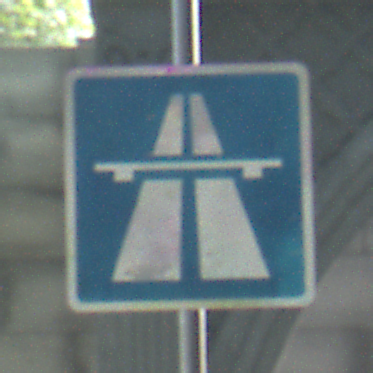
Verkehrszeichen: Autobahn
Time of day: Midday
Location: Outdoor (Suburban)
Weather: Clear
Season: NotSpecified
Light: Natural